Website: macys
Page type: payment
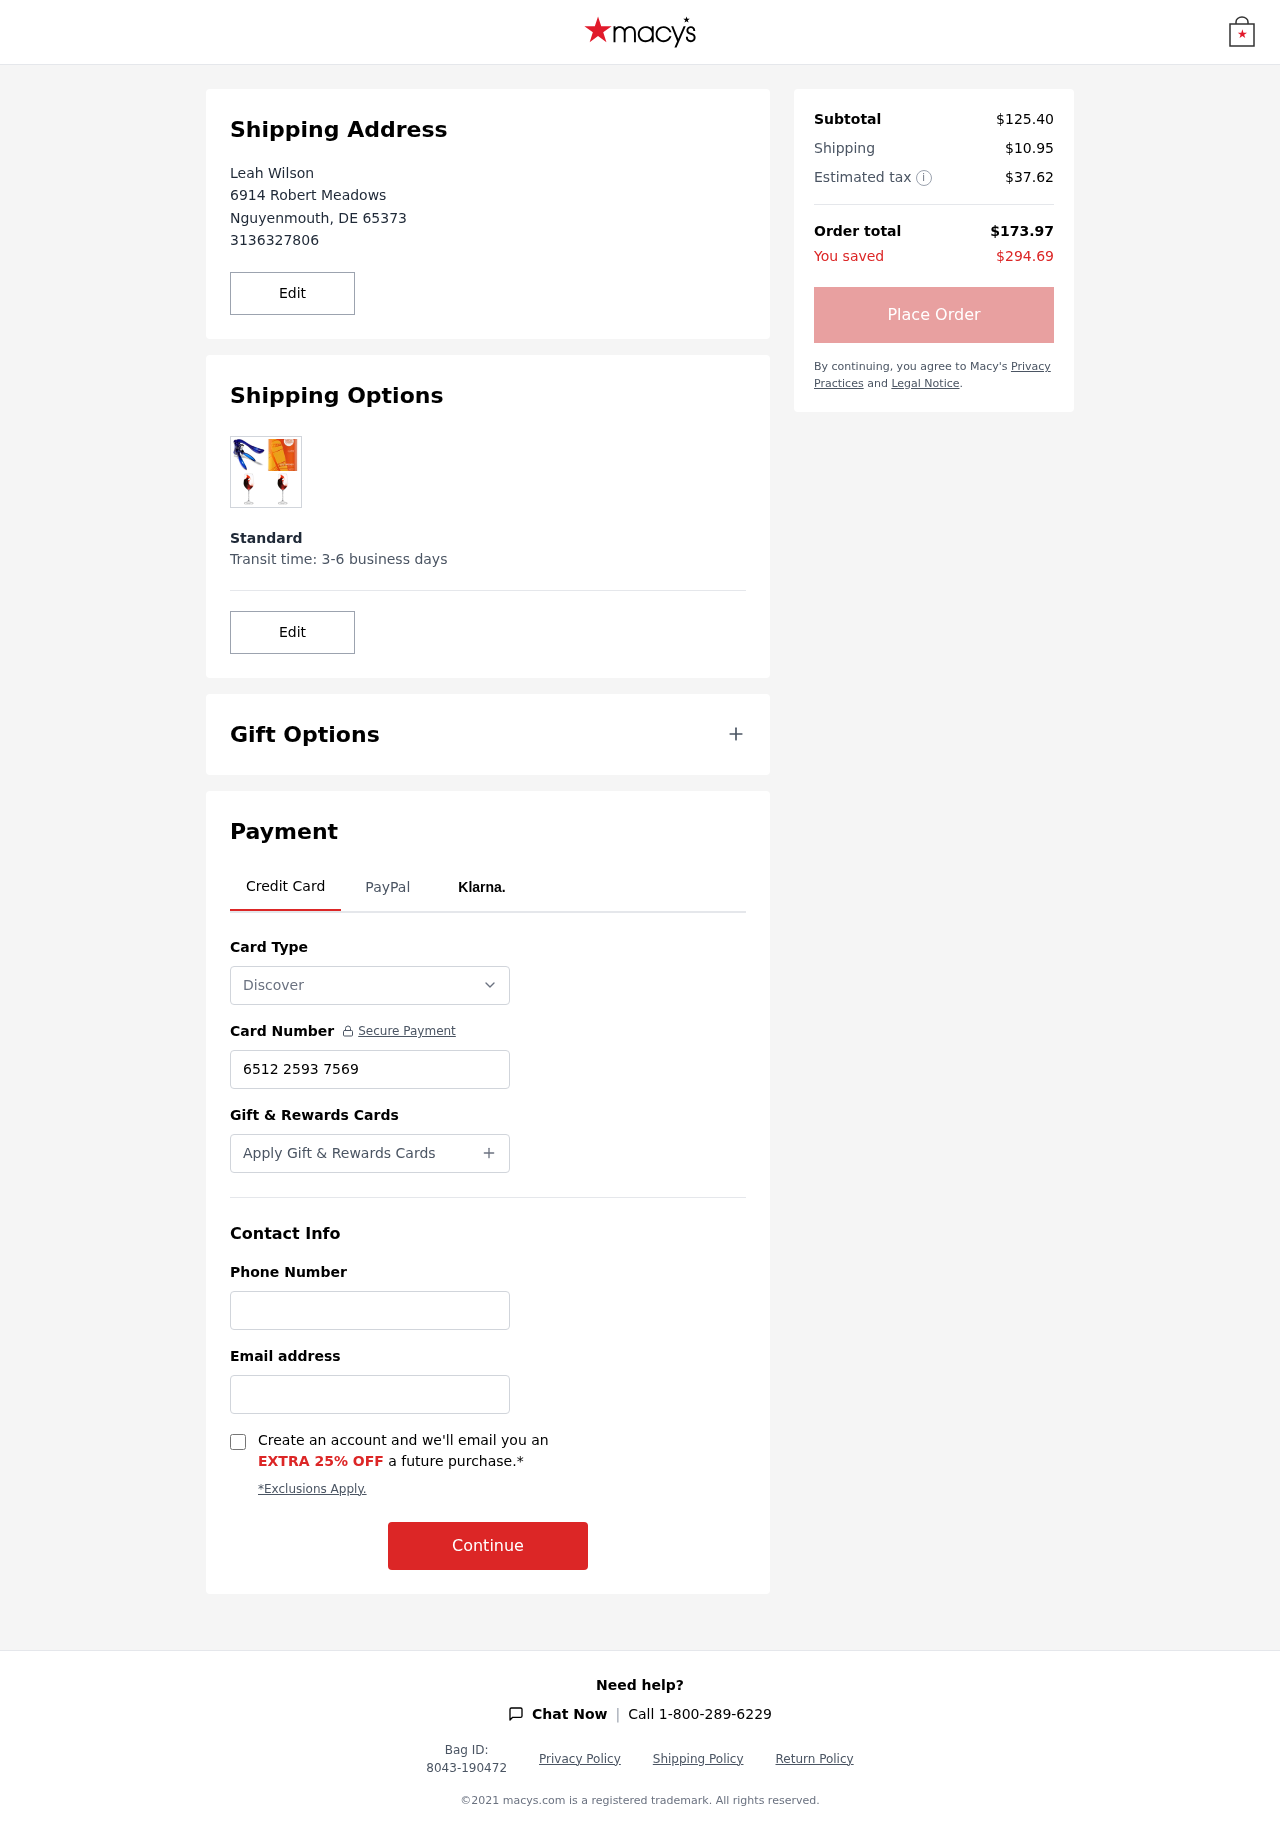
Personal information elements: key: PII_CARD_NUMBER
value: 6512 2593 7569 4619
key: PII_CARD_TYPE
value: Discover
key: PII_CITY
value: Nguyenmouth
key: PII_EMAIL
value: leah_wilson@yahoo.com
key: PII_FULLNAME
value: Leah Wilson
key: PII_PHONE
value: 3136327806
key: PII_POSTCODE
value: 65373
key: PII_STATE_ABBR
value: DE
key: PII_STREET
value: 6914 Robert Meadows
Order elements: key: ORDER_SUBTOTAL
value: $125.40
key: ORDER_SHIPPING_COST
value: $10.95
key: ORDER_TAX
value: $37.62
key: ORDER_TOTAL
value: $173.97
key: ORDER_SAVINGS
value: $294.69